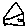
Label: house